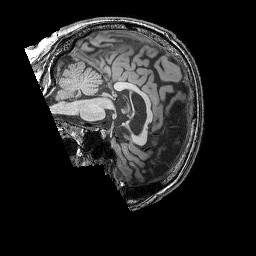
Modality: T1w
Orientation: sagittal
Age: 68
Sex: male
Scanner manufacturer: siemens
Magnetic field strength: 3 T
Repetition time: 2.25 s
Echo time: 0.00411 s